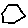
Label: hexagon